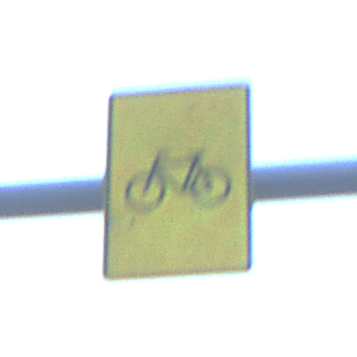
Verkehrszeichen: RadverkehrOhnePfeilsymbol
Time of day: Dawn
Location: Outdoor (Urban)
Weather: Clear
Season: NotSpecified
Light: Natural